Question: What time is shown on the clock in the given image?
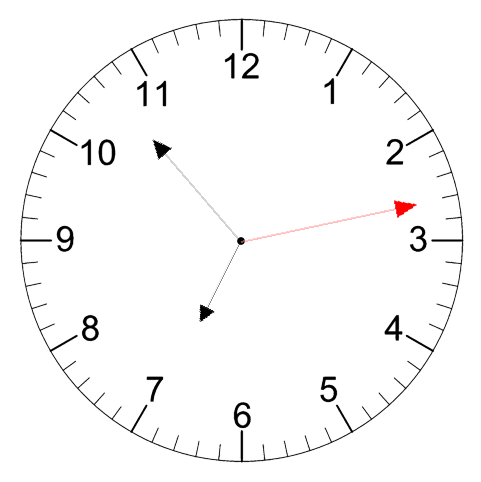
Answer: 06:53:13